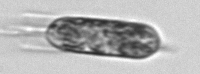
Label: Hemiaulus